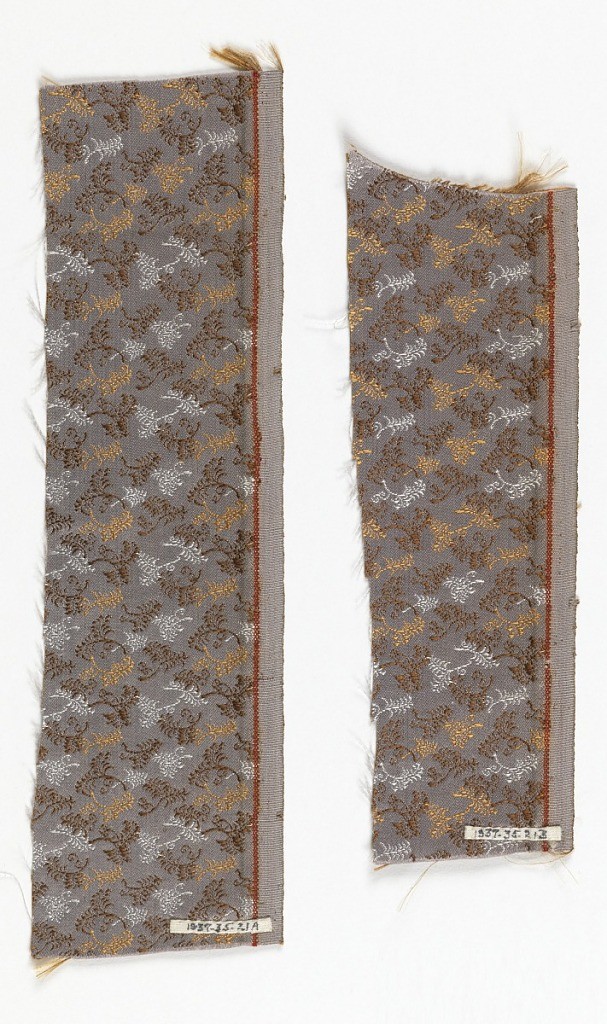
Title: Textile
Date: late 19th century
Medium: silk Technique: compound satin
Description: Lavander ground with white, brown, and orange fern fronds.